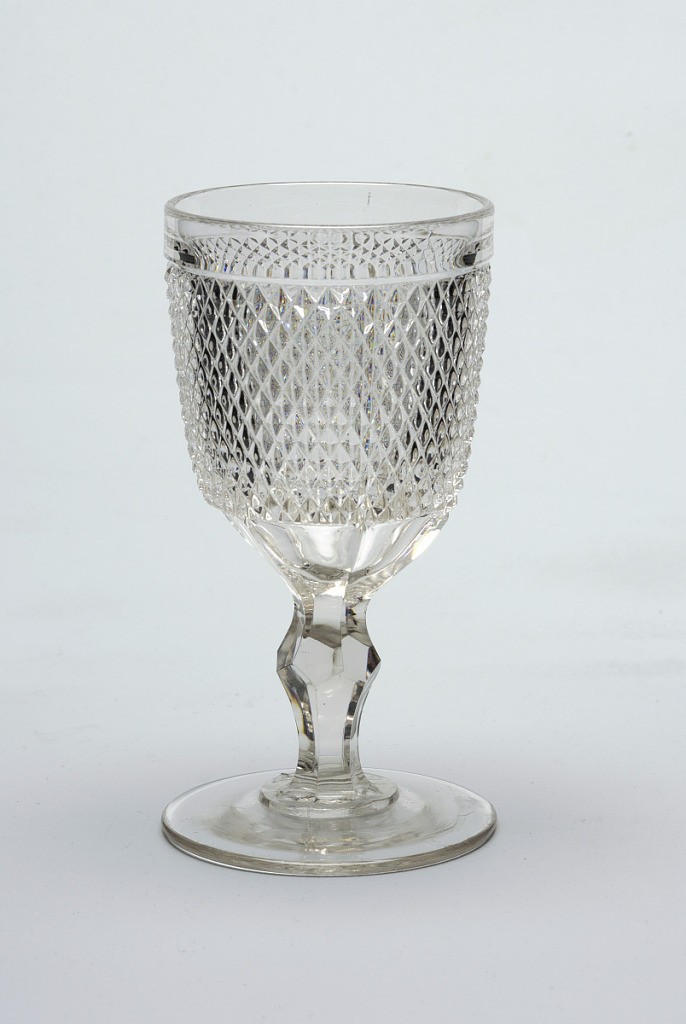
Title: Diamond Point
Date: mid-19th century
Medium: Pressed glass
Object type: Goblet
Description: Small faceted diamond shapes on goblet.